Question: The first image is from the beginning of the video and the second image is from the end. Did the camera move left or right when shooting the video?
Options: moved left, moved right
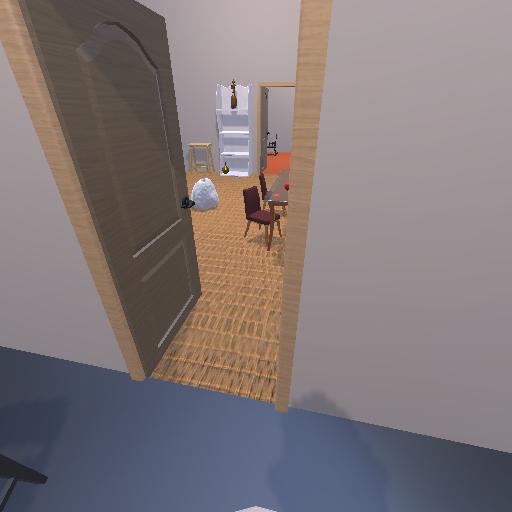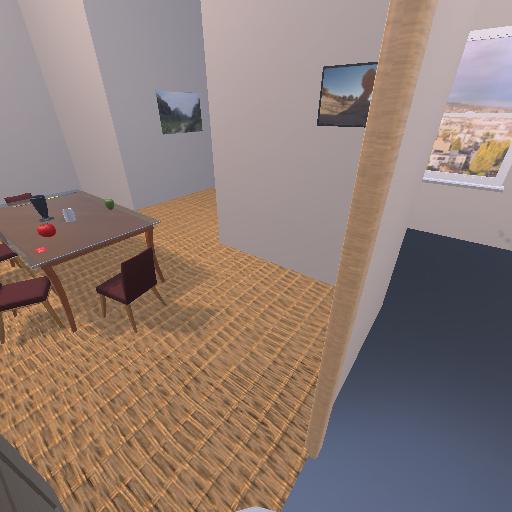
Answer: moved left